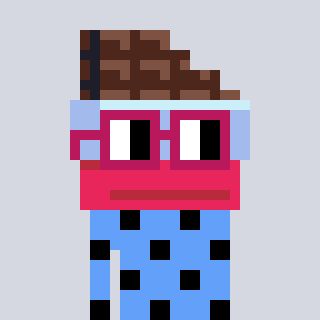
a pixel art character with square dark red glasses, a chocolate-shaped head and a blue-colored body on a cool background